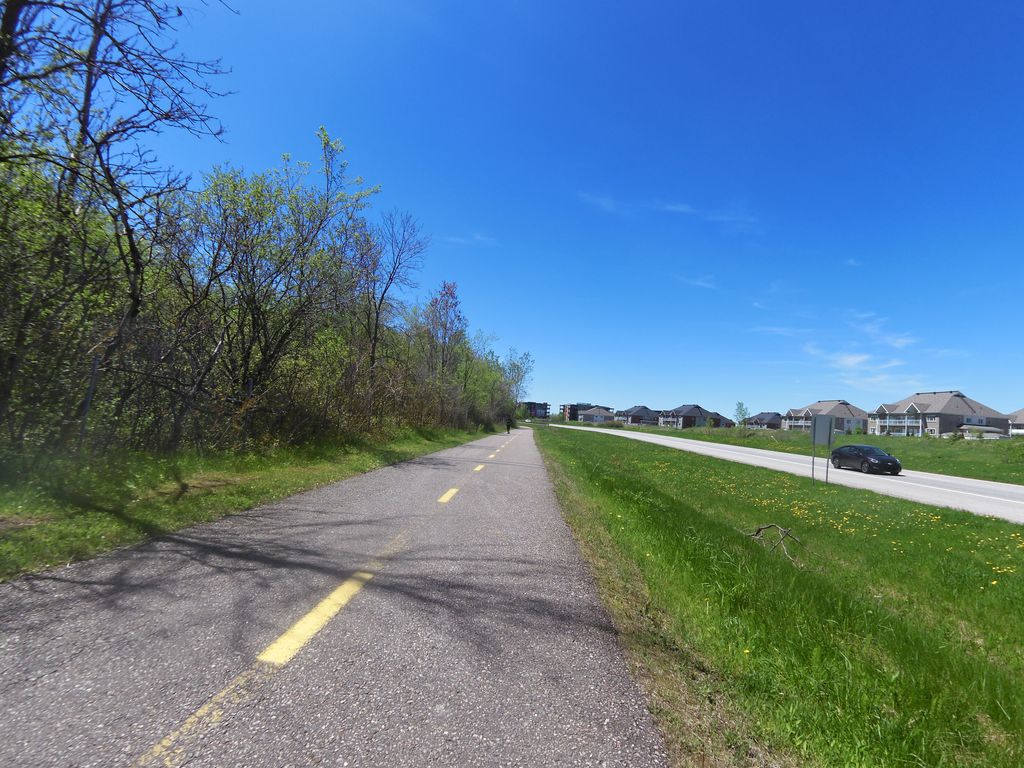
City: ottawa-gatineau